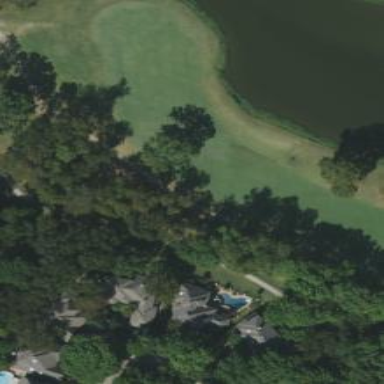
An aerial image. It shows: View of golf hole.